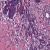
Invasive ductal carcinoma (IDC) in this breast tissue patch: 0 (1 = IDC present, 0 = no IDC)